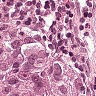
Metastatic tissue present: yes